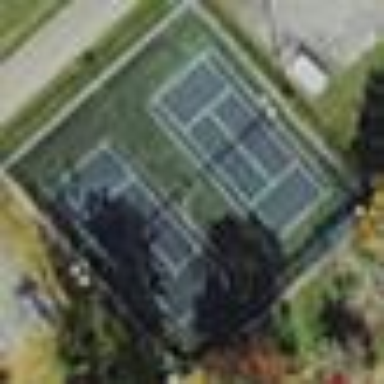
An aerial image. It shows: Tennis court in leisure pitch.